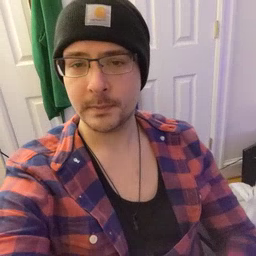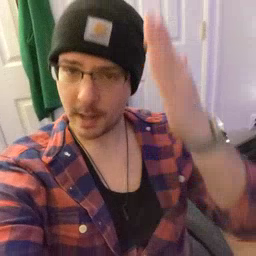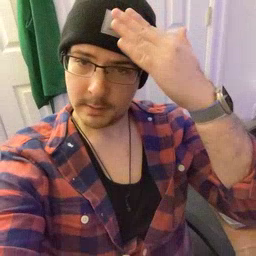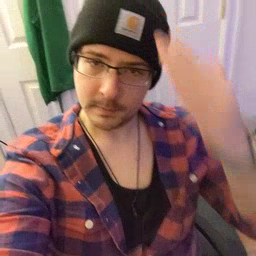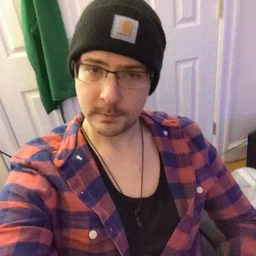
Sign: hat